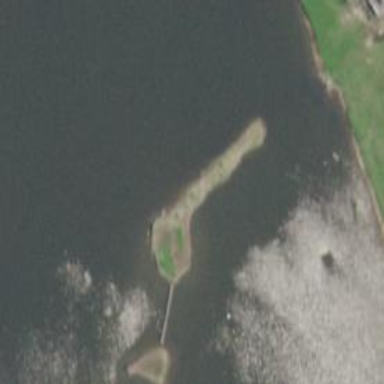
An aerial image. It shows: Islet.